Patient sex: M
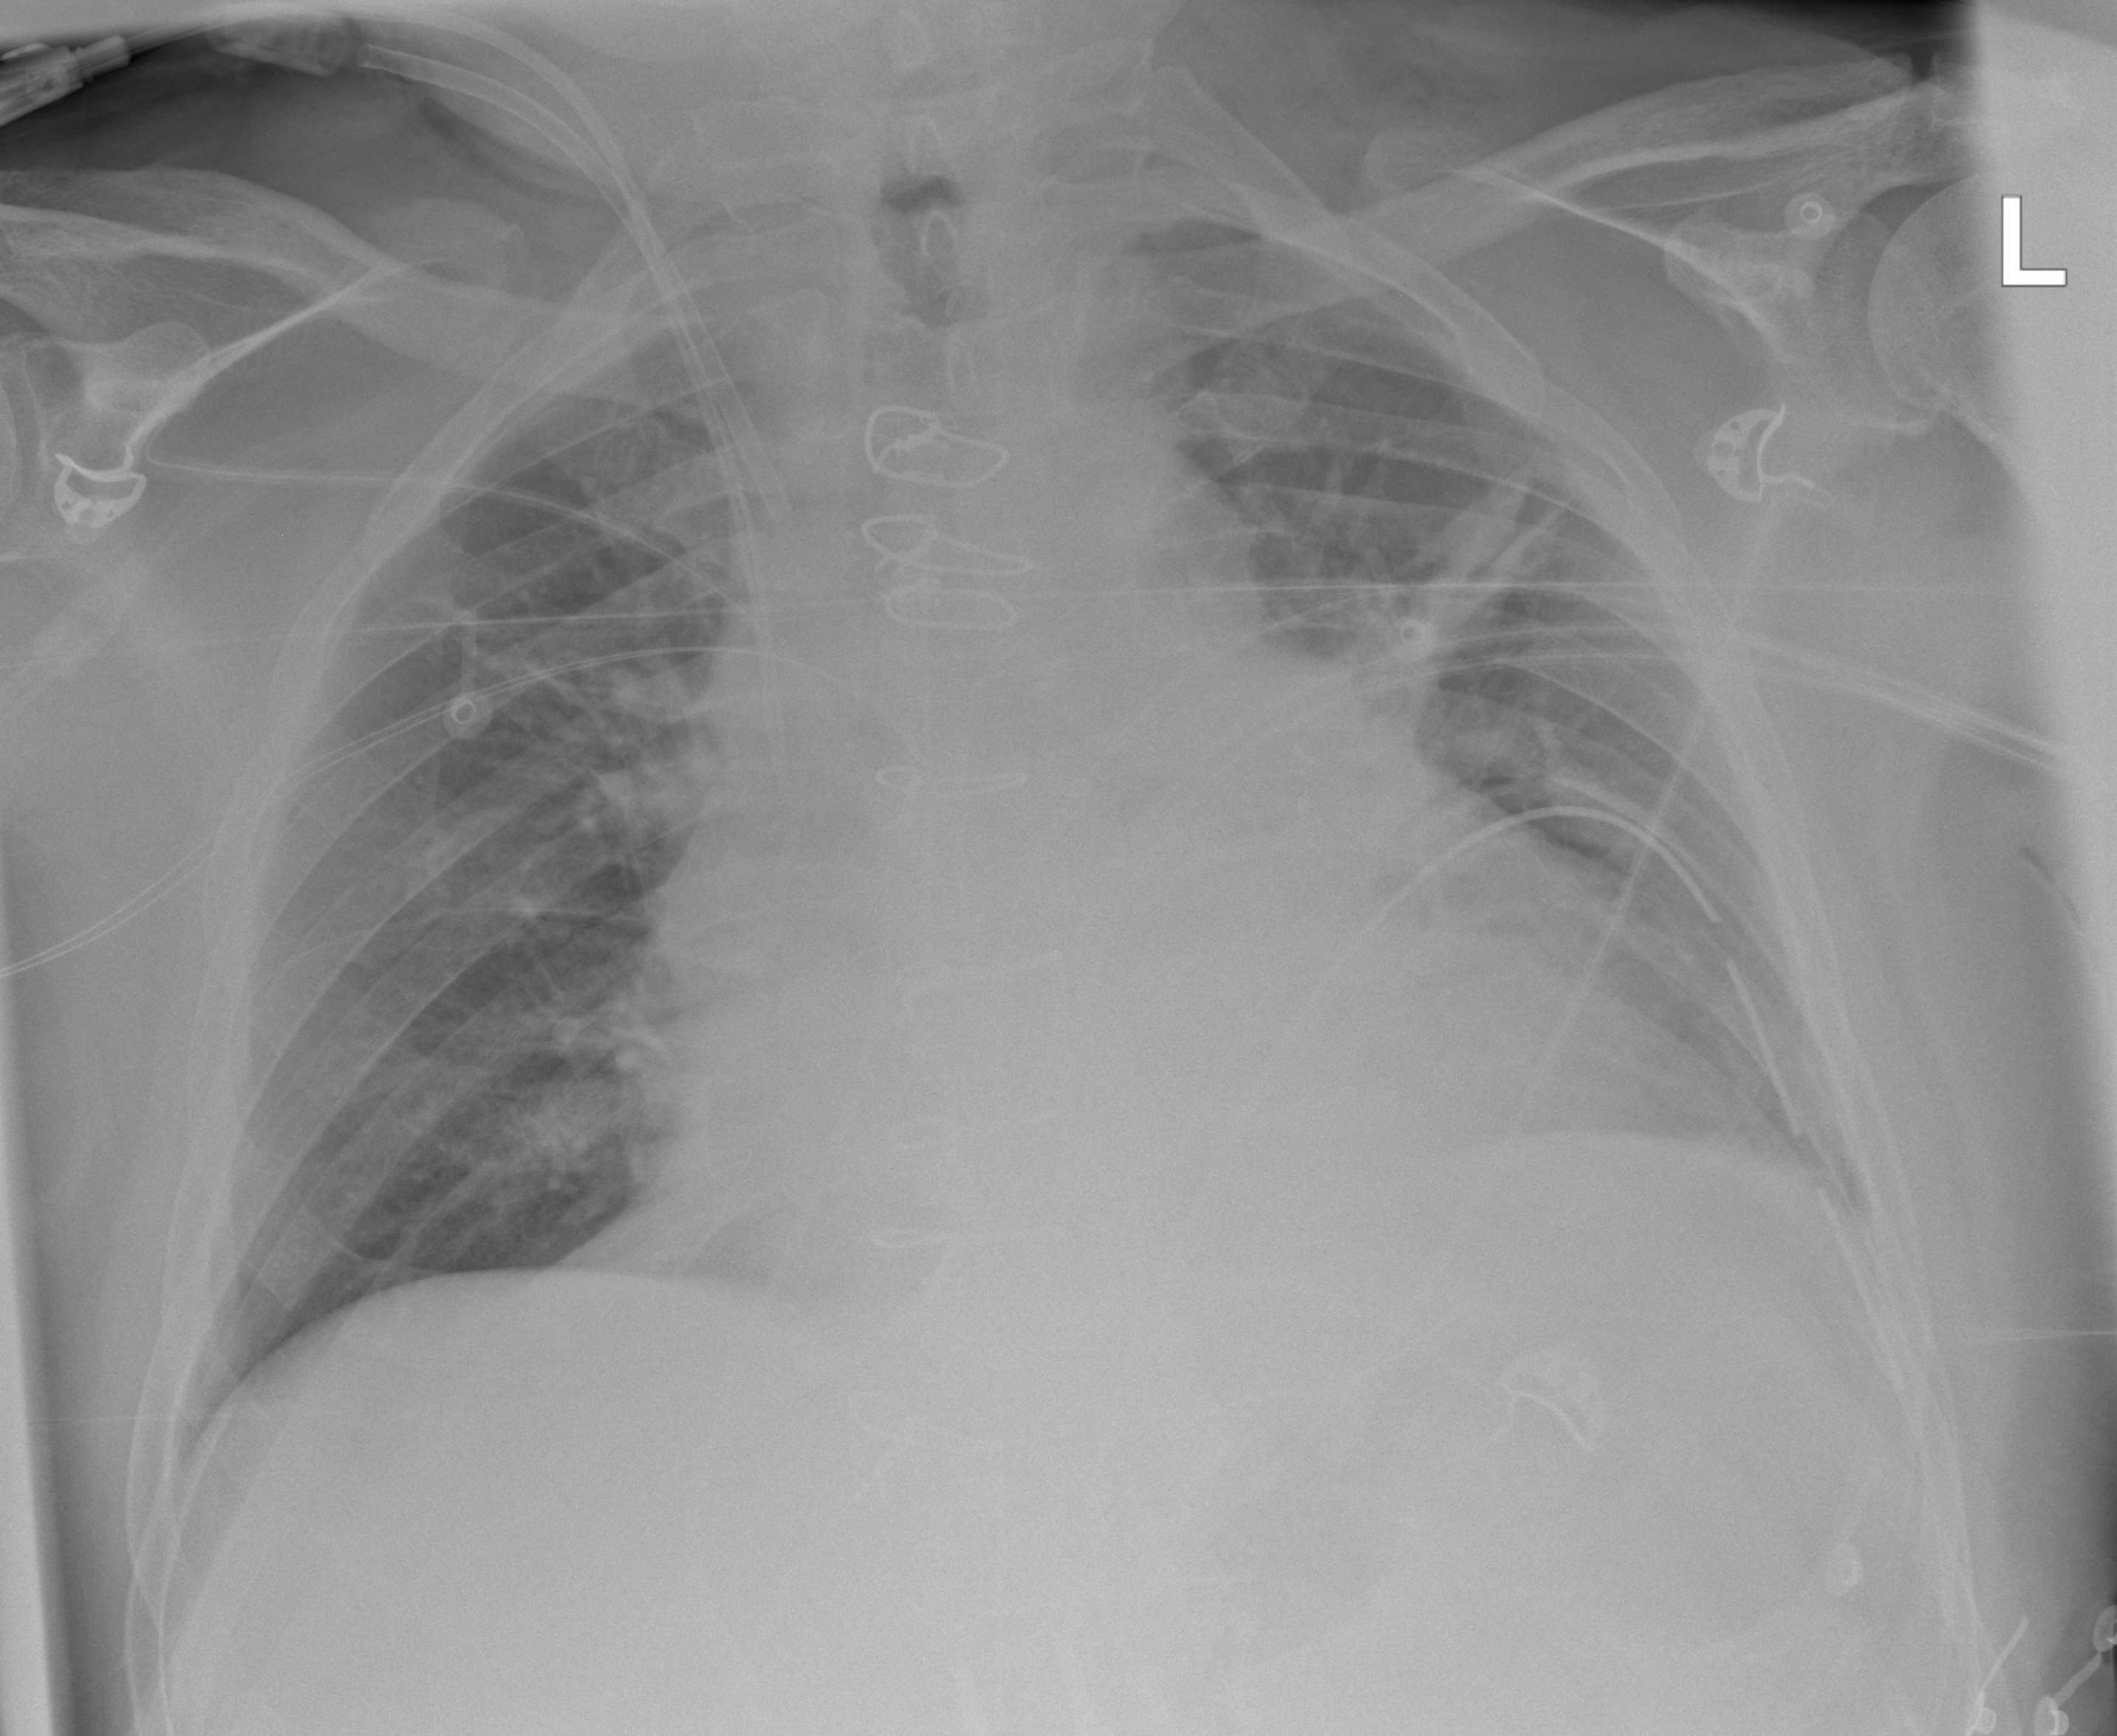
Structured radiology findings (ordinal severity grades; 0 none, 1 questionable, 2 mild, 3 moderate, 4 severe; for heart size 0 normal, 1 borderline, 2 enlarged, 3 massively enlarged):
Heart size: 2
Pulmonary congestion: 0
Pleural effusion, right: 0
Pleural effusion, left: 0
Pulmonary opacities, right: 0
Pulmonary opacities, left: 0
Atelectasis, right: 2
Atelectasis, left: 3